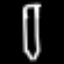
Label: pencil